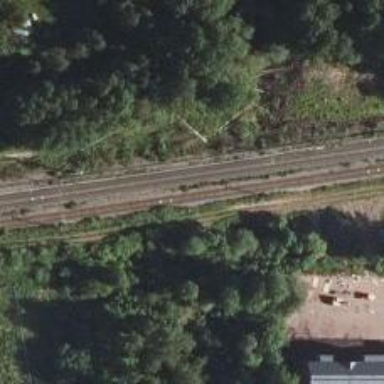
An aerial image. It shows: Rail siding with electrified contact lines for trains.